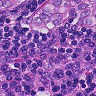
Metastatic tissue present: yes